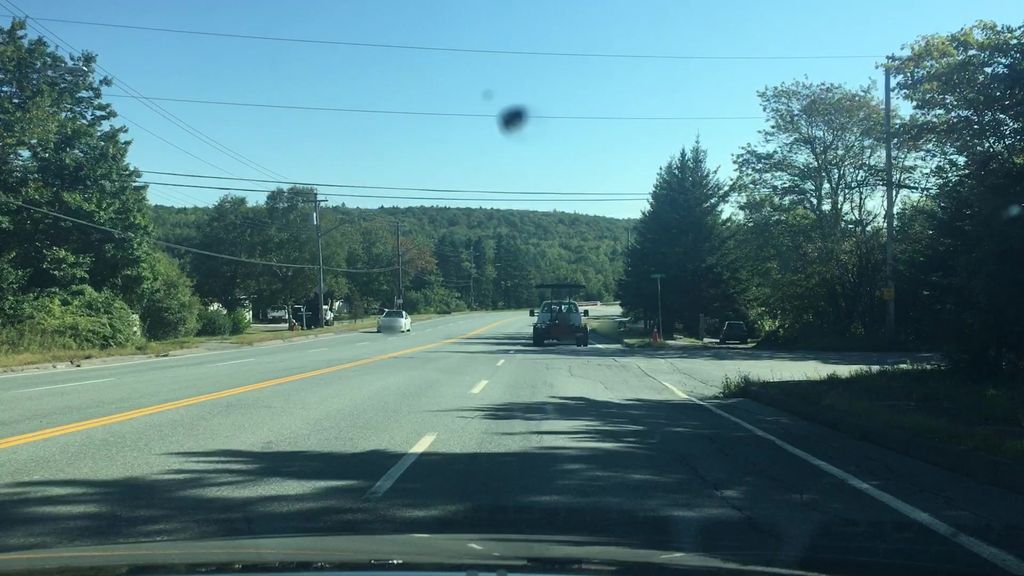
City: halifax